Field crop: maize
Growth stage: 1
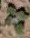
Species: chenopodium